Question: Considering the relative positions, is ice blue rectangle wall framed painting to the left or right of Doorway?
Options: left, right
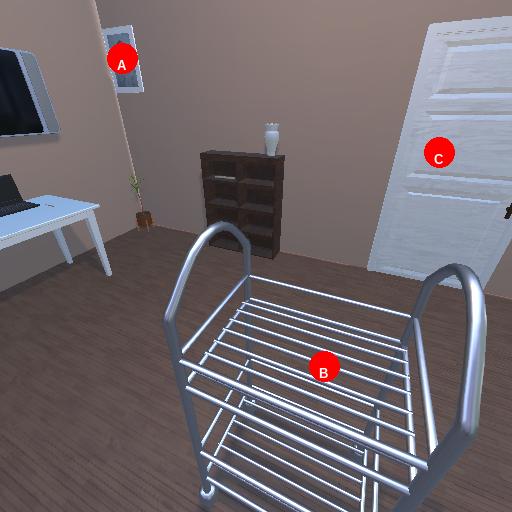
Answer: left